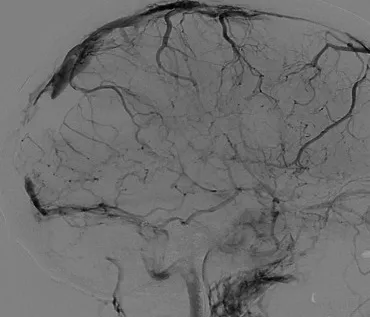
Therapeutic angiography (venous phase) at presentation. (B) Occluded sagittal, right sigmoid and right transverse sinuses, sagittal view.
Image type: radiology (ct)